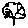
Label: tree